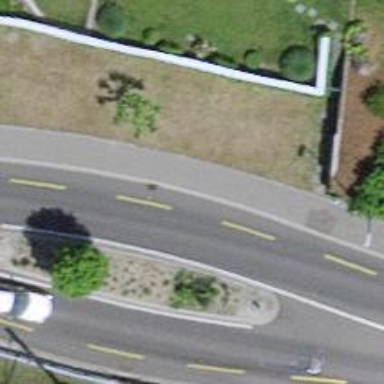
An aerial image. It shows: Sidewalk along the footway.